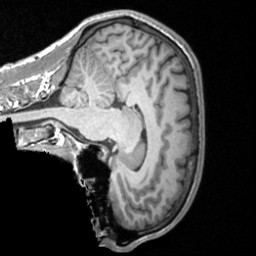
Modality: T1w
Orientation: sagittal
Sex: male
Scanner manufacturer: siemens
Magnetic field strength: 3 T
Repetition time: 1.9 s
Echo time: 0.00226 s